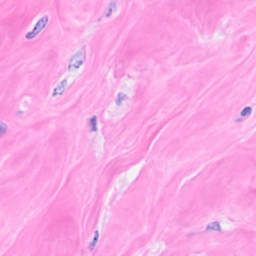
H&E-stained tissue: Breast